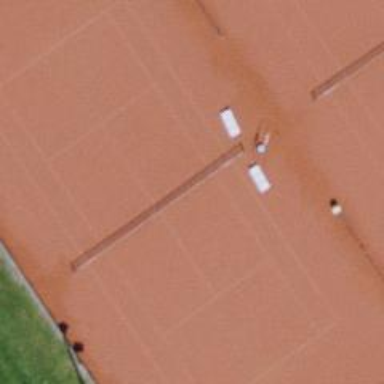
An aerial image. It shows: Tennis court on pitch designated for leisure land.